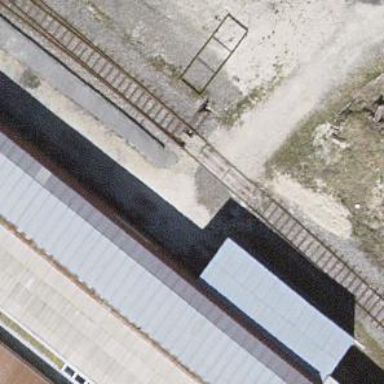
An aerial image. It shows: Railway level crossing.